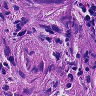
Metastatic tissue present: yes